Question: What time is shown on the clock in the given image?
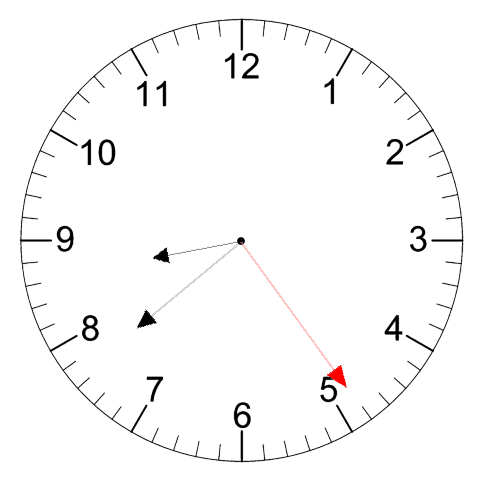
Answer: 08:38:24